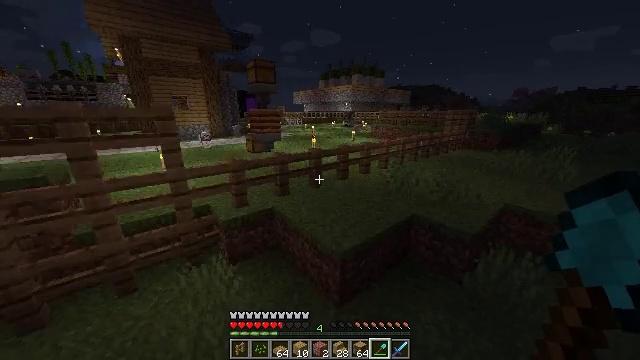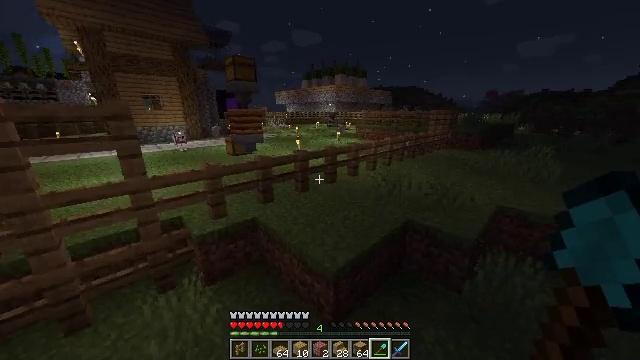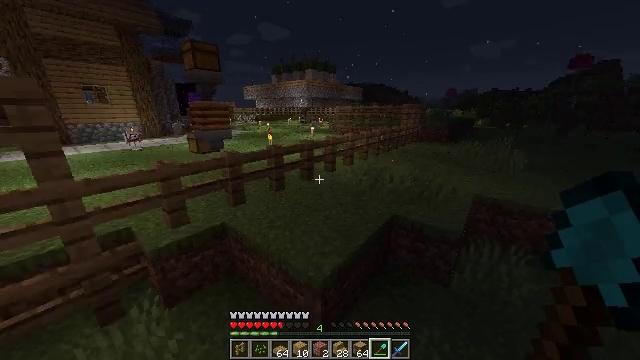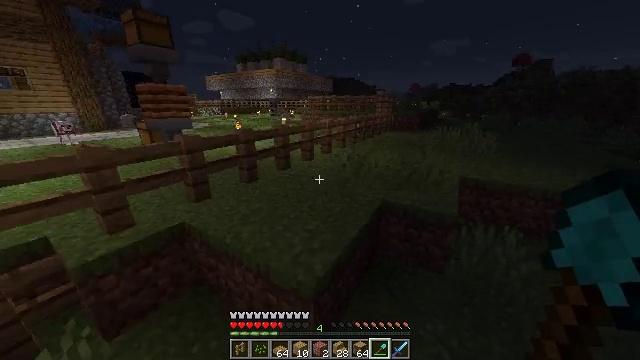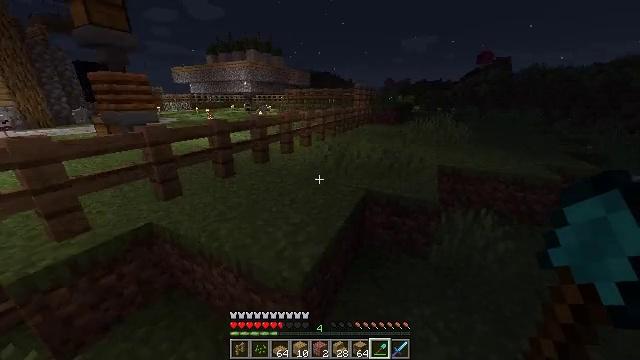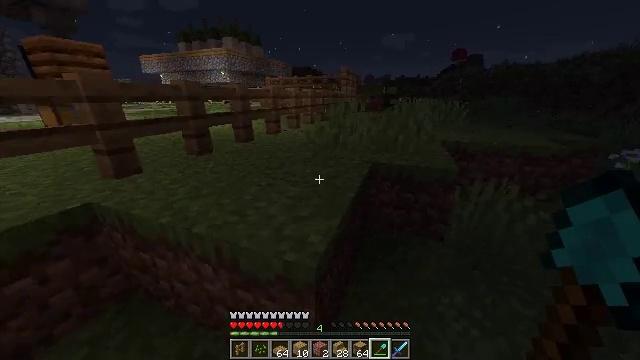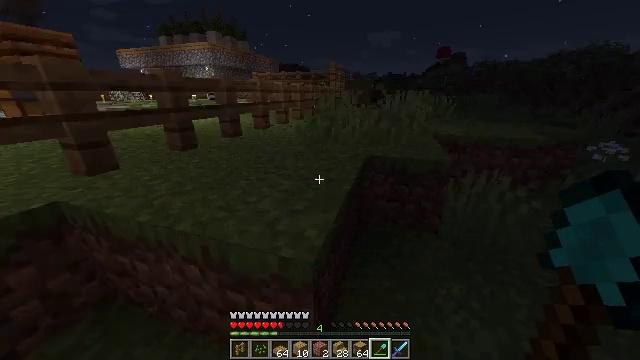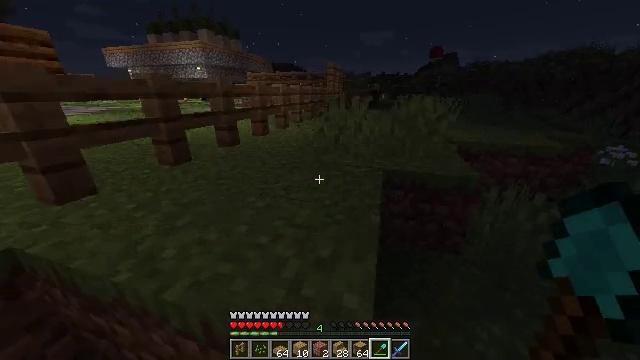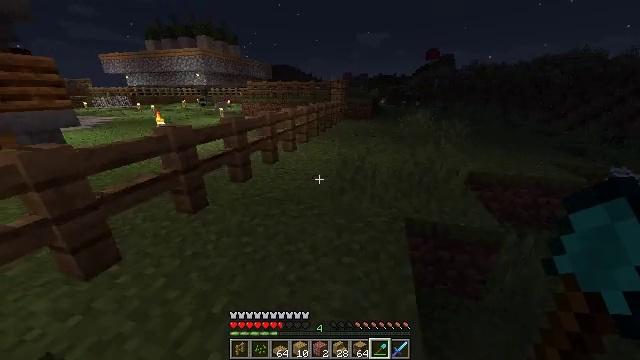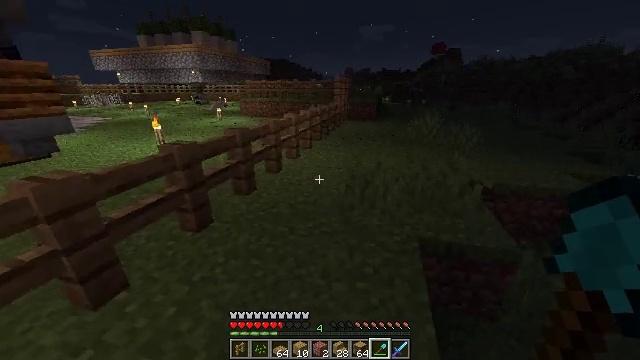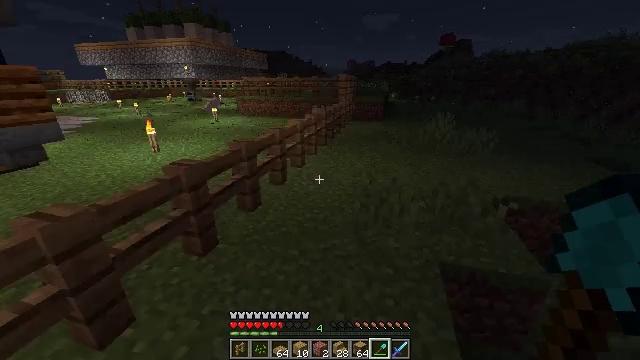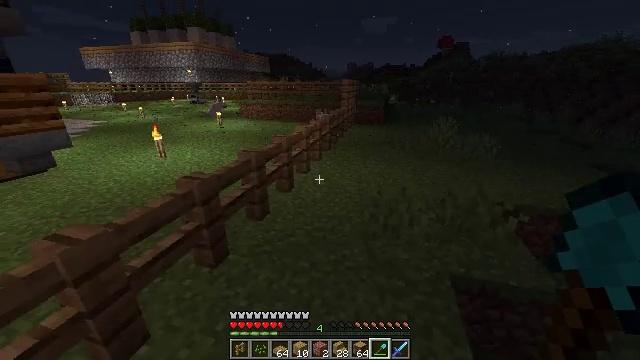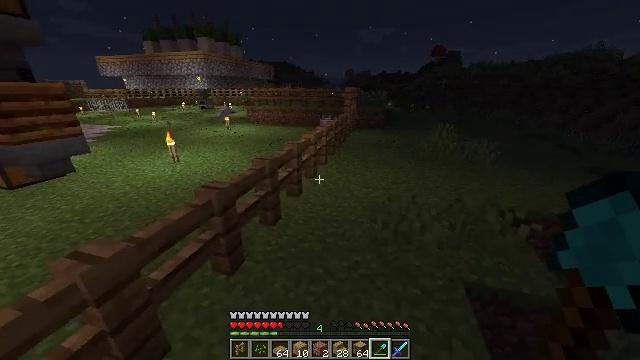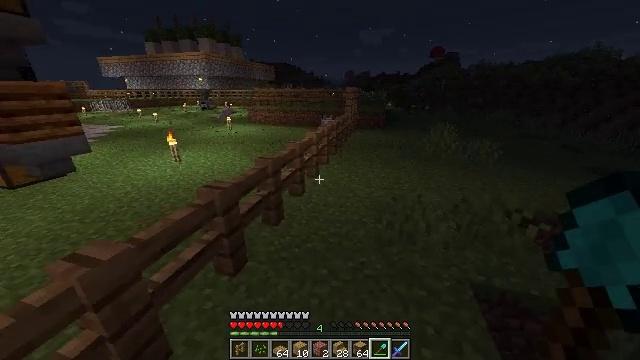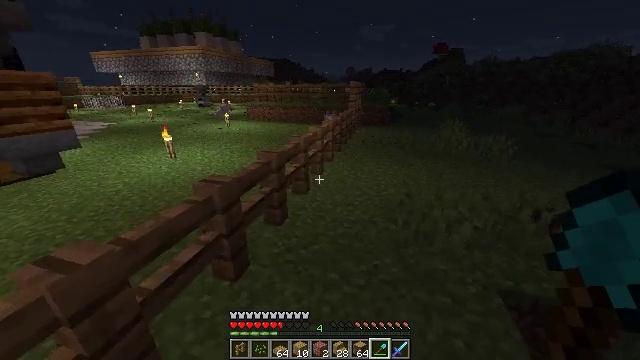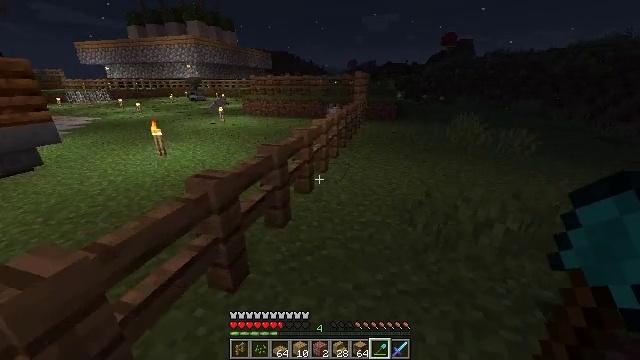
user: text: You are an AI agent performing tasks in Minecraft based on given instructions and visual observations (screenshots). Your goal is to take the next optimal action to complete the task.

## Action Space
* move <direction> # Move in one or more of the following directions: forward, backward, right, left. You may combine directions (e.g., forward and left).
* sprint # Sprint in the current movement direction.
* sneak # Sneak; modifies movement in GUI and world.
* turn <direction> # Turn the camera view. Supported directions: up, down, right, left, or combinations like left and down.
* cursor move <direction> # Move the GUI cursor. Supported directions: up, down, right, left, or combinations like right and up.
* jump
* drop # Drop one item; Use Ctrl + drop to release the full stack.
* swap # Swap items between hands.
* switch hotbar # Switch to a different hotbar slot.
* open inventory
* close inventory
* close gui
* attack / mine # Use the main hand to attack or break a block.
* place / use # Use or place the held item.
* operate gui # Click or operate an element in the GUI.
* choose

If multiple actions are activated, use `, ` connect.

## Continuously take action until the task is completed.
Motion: motion action
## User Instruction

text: Mine the oak fence from the structure.
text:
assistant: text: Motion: move forward, sprint, turn right, jump
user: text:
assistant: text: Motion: move forward, sprint, turn right, jump
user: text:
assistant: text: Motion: move forward, sprint, turn right and down, jump
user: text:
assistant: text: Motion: move forward, sprint, turn right and down, jump
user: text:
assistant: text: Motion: move forward, turn right, jump
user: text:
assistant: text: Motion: move forward, turn right, jump
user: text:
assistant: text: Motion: move forward, sprint, turn right, jump
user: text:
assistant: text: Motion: move forward, sprint, jump
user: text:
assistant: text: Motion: move forward, sprint, jump
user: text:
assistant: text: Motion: move forward, sprint, jump
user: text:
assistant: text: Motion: move forward, jump
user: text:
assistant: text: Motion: move forward, jump
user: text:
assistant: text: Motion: move forward, jump
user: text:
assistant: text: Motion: move forward, jump
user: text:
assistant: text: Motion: move forward, sprint, jump
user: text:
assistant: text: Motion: move forward, sprint, turn right, jump
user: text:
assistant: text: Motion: move forward, sprint, turn right and down, jump
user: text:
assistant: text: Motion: move forward, turn right, jump
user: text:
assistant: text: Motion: move forward, jump
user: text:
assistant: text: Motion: move forward, jump
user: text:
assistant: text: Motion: move forward, jump
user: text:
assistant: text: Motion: move forward, jump
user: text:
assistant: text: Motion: move forward, jump
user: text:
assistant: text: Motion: move forward, jump
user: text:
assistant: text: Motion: move forward
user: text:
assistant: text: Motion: move forward
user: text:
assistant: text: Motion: no_op
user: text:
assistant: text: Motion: no_op
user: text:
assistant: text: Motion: no_op
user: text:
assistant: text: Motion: no_op